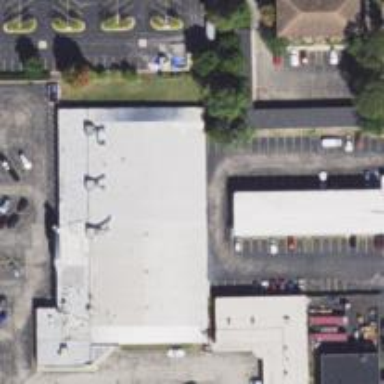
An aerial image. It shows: Commercial building with bowling alley on leisure land.